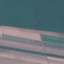
Label: AnnualCrop